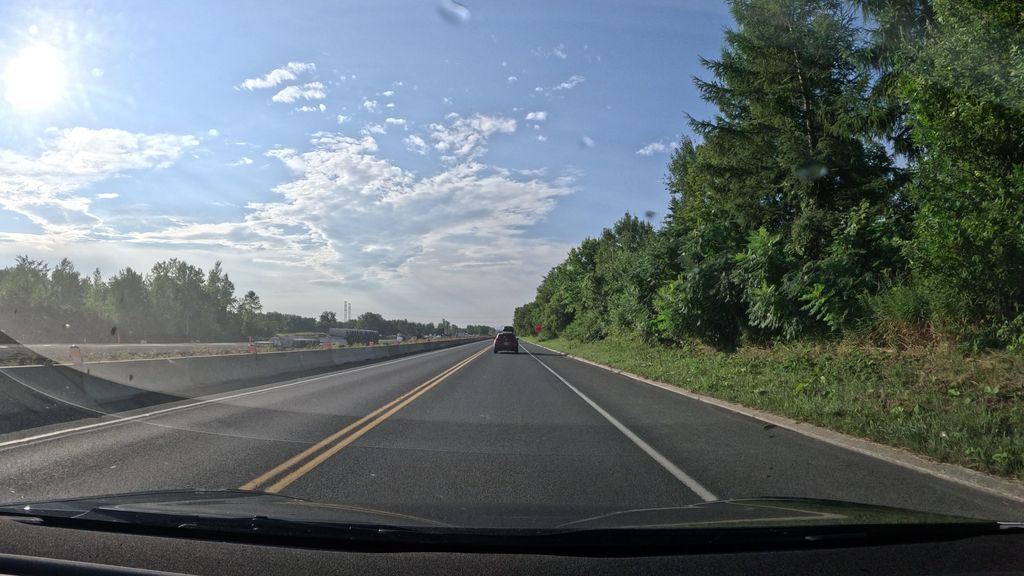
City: montreal